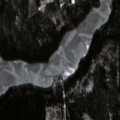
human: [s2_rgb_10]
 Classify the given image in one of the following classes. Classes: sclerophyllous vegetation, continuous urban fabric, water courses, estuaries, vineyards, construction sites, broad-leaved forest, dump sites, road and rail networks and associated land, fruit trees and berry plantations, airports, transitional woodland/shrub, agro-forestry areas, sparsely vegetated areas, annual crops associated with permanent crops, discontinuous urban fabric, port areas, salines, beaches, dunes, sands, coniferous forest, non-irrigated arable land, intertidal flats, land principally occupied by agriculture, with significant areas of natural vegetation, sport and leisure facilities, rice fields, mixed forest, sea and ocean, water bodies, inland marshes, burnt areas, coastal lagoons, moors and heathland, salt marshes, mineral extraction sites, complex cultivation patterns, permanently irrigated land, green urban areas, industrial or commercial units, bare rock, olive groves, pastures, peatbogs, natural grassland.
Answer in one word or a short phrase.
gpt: coniferous forest, mixed forest, transitional woodland/shrub, water bodies